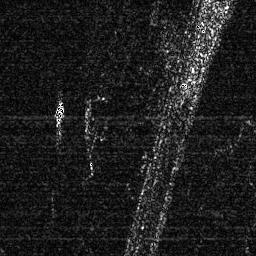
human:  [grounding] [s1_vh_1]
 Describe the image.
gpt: In the satellite image, there is  <ref>1 small ship </ref> <box>[[19, 38, 25, 48, 0]]</box> located at left.